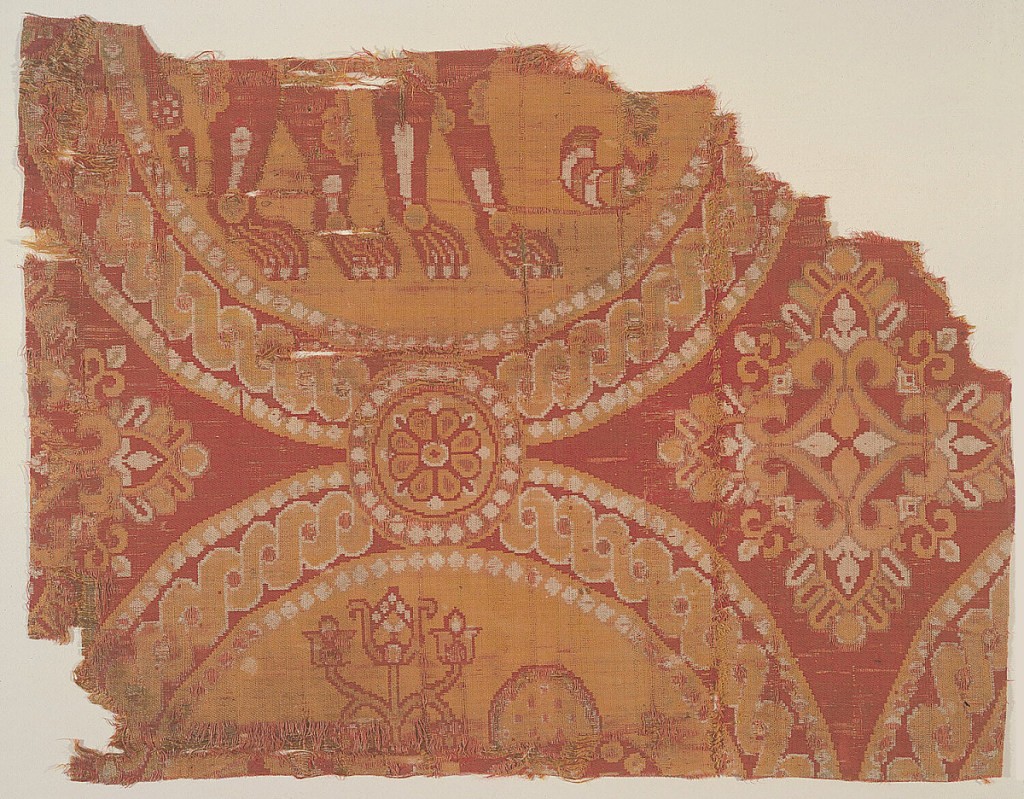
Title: Textile
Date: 12th–13th century
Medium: silk Technique: compound weft twill (samite)
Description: Large tangent guilloche roundels with pearl guard borders, joined by small, overlaid pearl roundels, each with central rosette, with elaborate four-lobed rosettes in the interstices.  Each large roundel contains an elephant with decorative trappings and a symmetrical floral form above. In golden yellow, greenish yellow, white, dark brown and crimson, on crimson ground.